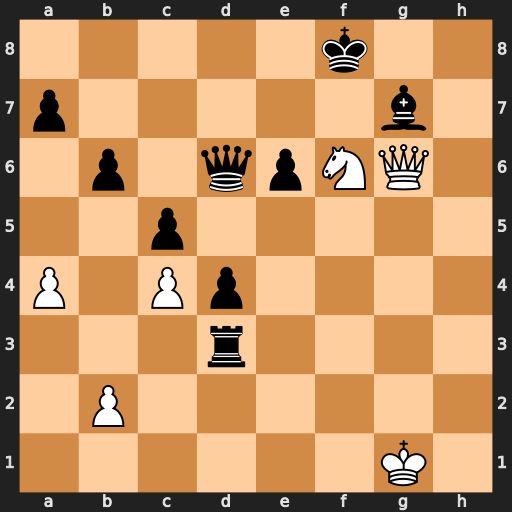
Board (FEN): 5k2/p5b1/1p1qpNQ1/2p5/P1Pp4/3r4/1P6/6K1
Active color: w
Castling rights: -
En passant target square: -
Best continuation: Qe8#